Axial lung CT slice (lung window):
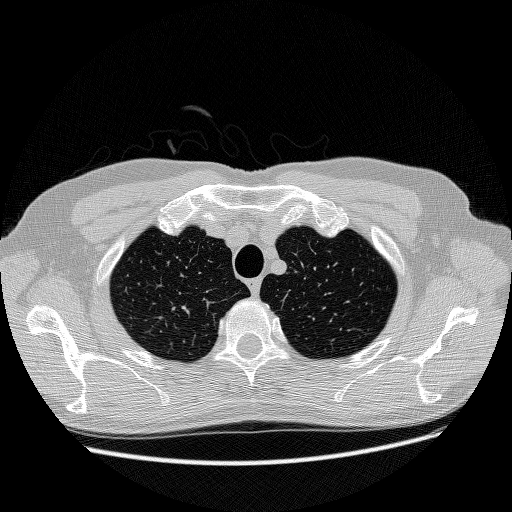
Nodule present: no